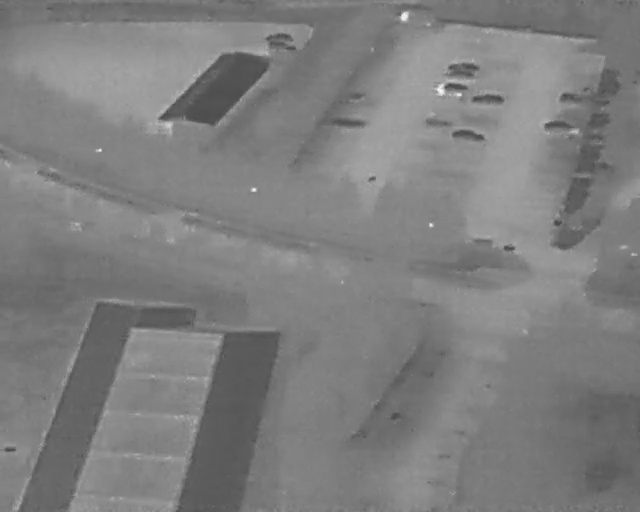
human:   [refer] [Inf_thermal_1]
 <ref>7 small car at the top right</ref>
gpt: <box>[[71, 10, 73, 16, 2], [70, 11, 72, 18, 2], [69, 14, 71, 20, 2], [75, 16, 77, 22, 2], [72, 23, 74, 29, 2], [86, 21, 88, 28, 2], [88, 16, 90, 21, 2]]</box>

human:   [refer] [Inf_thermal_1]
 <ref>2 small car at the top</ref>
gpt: <box>[[42, 4, 44, 10, 2], [42, 6, 44, 12, 2]]</box>